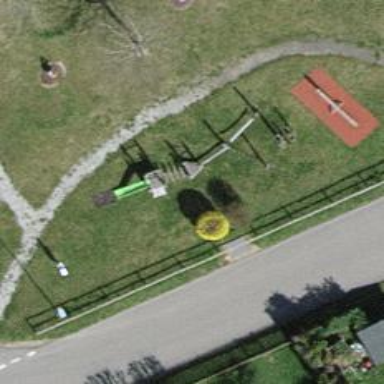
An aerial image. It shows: Playground with slide.